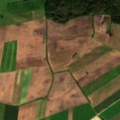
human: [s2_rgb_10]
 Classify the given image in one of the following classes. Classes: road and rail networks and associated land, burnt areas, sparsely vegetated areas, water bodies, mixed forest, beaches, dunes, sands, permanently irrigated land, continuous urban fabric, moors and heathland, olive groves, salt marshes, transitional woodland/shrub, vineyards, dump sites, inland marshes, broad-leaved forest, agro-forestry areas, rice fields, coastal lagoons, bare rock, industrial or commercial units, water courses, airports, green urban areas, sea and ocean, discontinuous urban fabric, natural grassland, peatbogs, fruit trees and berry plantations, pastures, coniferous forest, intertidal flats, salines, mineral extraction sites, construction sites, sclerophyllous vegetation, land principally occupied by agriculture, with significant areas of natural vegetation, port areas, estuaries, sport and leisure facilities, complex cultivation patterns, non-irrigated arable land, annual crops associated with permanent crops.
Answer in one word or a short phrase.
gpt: non-irrigated arable land, pastures, broad-leaved forest, mixed forest